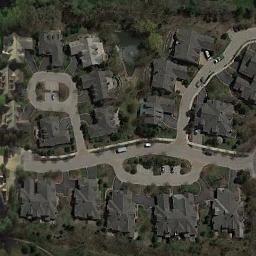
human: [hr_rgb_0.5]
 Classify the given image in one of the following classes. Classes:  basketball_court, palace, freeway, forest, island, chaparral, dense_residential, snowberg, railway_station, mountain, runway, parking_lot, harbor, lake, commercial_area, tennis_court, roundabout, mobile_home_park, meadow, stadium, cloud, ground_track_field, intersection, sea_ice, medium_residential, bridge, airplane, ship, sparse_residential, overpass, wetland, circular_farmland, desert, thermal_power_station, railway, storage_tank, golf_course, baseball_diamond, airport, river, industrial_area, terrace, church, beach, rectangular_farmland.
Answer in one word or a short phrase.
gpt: medium_residential